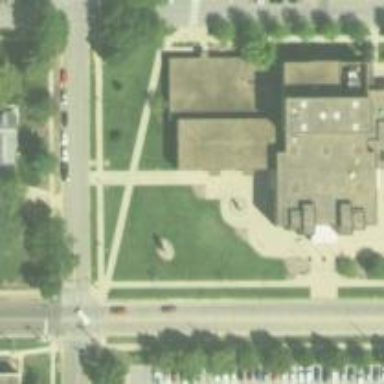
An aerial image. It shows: Theatre building.